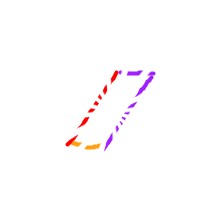
Shape: parallelogram